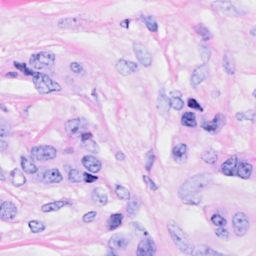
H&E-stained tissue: Breast